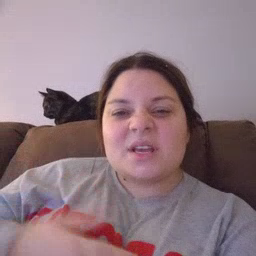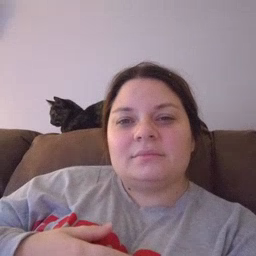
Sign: every